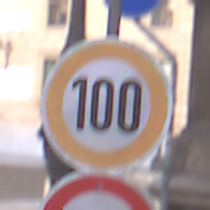
Verkehrszeichen: Geschwindigkeit100
Zusatzzeichen unten: UeberholverbotKraftfahrzeuge
Umgebung: Outdoor, Urban
Tageszeit: SunriseSunset
Wetter: PartlyCloudy
Licht: Natural
Jahreszeit: NotSpecified
Kontrast: LowContrast